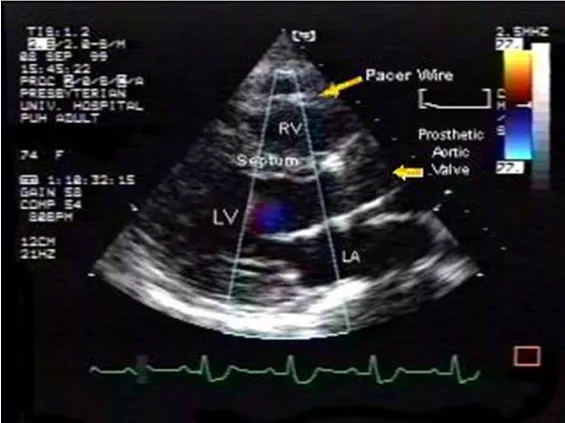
Parasternal long axis view showing an abnormal color flow signal arising from a thick interventricular septum with a predominant flow away from the transducer into the left ventricular cavity. A predominant diastolic component is shown. The position of the pacer wire and prosthetic aortic valve are also shown. (RV = right ventricle, LV = left ventricle, LA = left atria).
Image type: radiology (ultrasound)